Question: How do you change the text color of your apps recents "card" in lollipop?
The following do work:
'''
<item name="android:textColorPrimary">#ffffff</item>
<item name="android:textColor">#171717</item>
'''

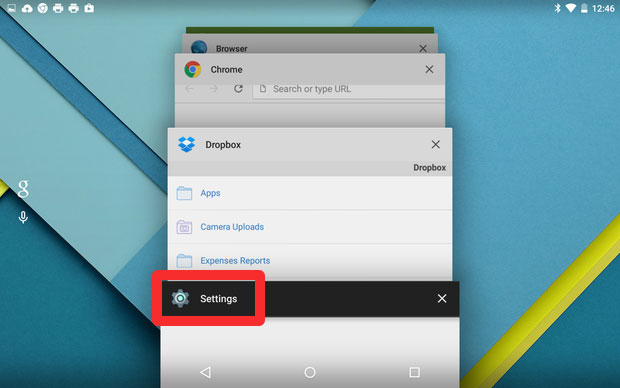
Answer: After trial and error I found the answer.
Android "auto generates" the white (or black) text based on primary color in your 'styles.xml'. This is pretty lame of Google to handle it this way because using certain color backgrounds may still look good with white text.
---
'''
<style name="AppTheme" parent="Theme.Something">
...
<item name="colorPrimary">@color/primary</item> <!-- Must be dark enough to make android generate white text -->
...
</style>
'''